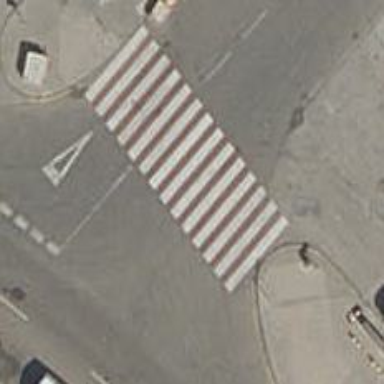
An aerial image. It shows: Uncontrolled road crossing.